This wavelet scalogram was computed from a rotor test-rig vibration snapshot. Classify the rotor condition as one of: normal, misalignment, unbalance, looseness.
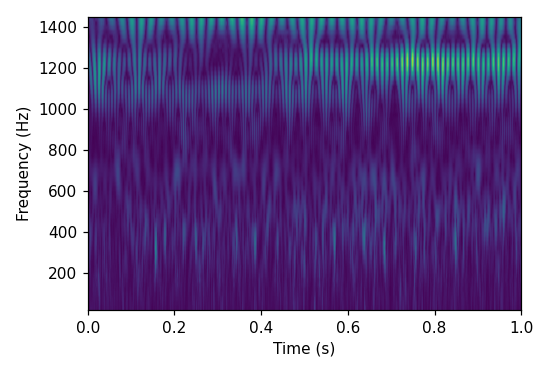
Answer: looseness